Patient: sex M, age 67
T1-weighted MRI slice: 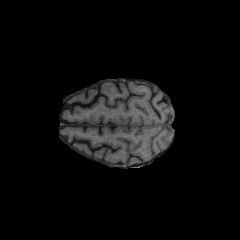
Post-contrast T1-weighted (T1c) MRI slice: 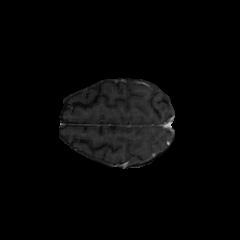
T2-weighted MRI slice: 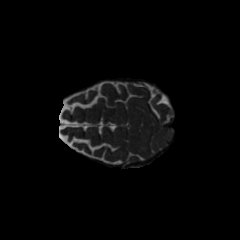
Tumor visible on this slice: no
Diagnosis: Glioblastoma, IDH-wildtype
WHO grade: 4